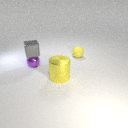
small purple metal sphere to the left of small yellow rubber sphere